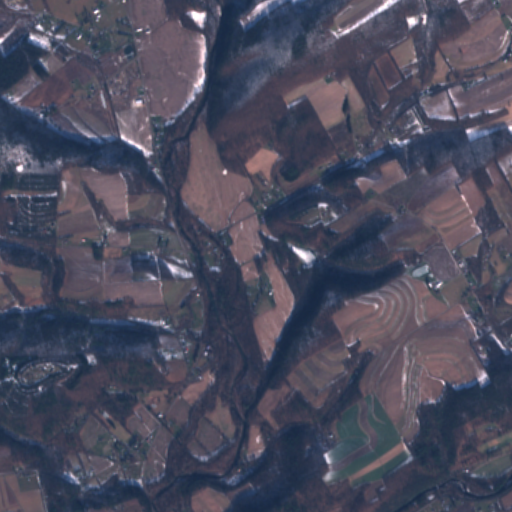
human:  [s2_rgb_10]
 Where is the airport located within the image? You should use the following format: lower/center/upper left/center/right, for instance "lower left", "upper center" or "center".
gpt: There is no airport in the image.